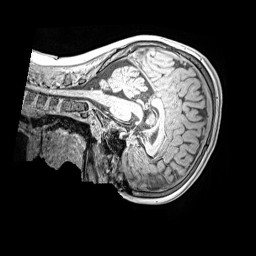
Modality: MP2RAGE
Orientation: sagittal
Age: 11
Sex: male
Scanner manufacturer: siemens
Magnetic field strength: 3 T
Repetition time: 4 s
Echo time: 0.00299 s